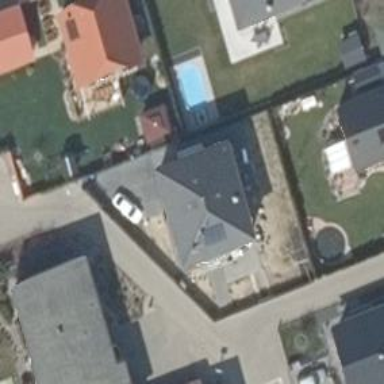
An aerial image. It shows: Residential building with pyramidal roof made of black roof tiles.